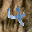
Label: 4